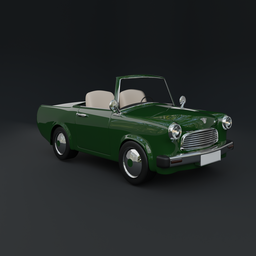
Label: mechanical